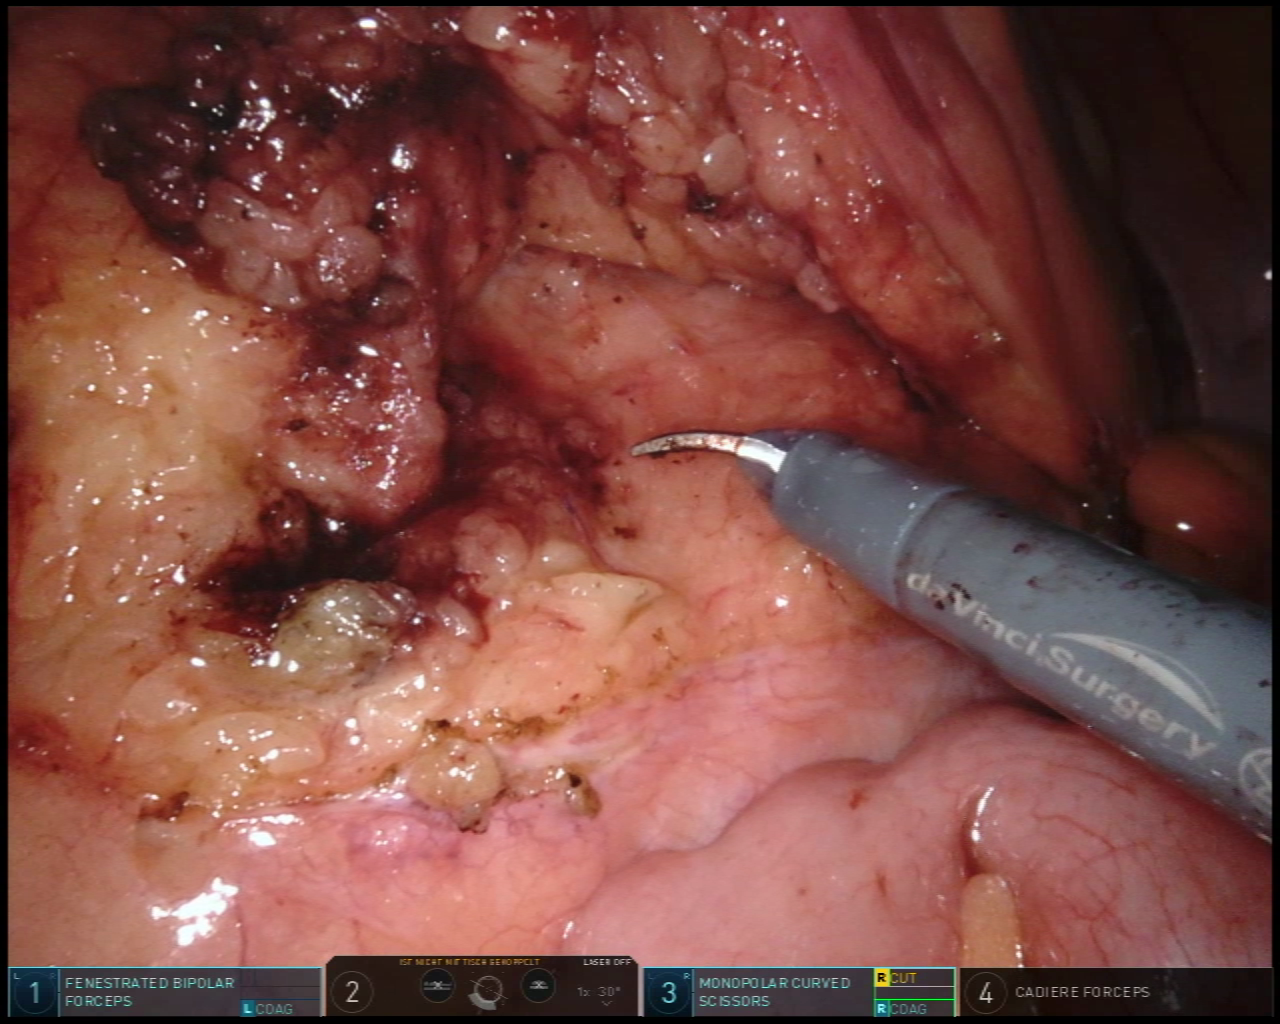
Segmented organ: small_intestine
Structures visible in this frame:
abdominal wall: no
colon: no
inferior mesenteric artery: no
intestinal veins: no
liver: no
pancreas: no
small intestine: yes
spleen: no
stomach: no
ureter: no
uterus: no
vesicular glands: no